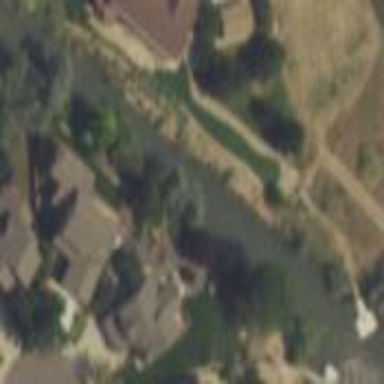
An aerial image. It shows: Canal with water flowing through it.